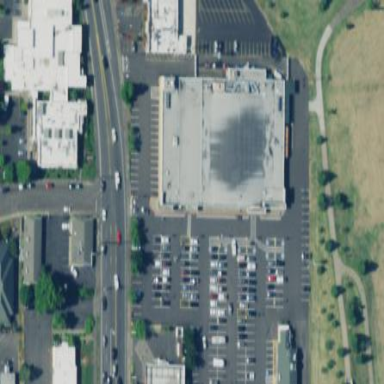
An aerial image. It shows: Building that houses supermarket.